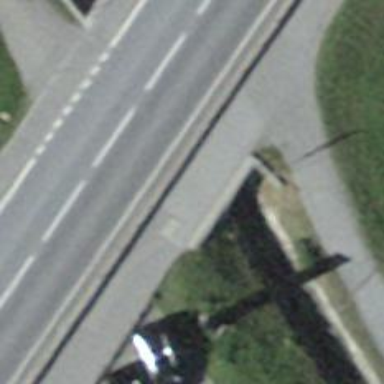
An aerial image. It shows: Asphalt path on bridge.